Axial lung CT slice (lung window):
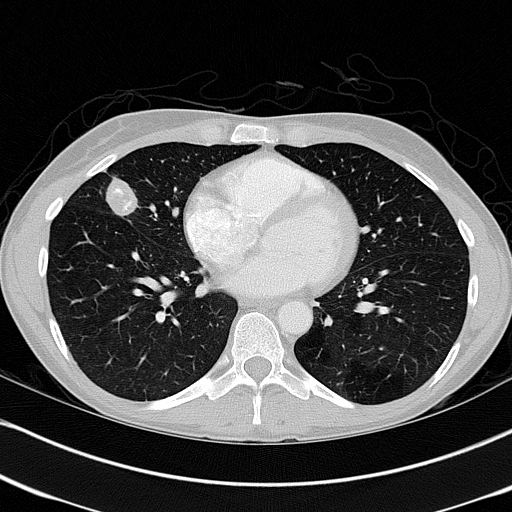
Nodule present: yes
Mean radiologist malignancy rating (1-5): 3